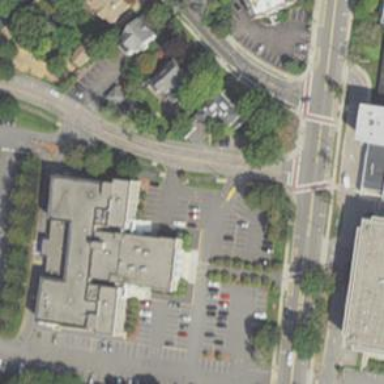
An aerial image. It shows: Building.